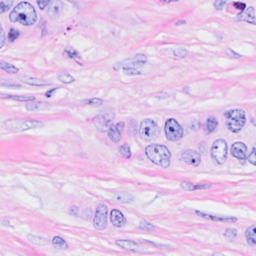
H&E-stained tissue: Breast